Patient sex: F
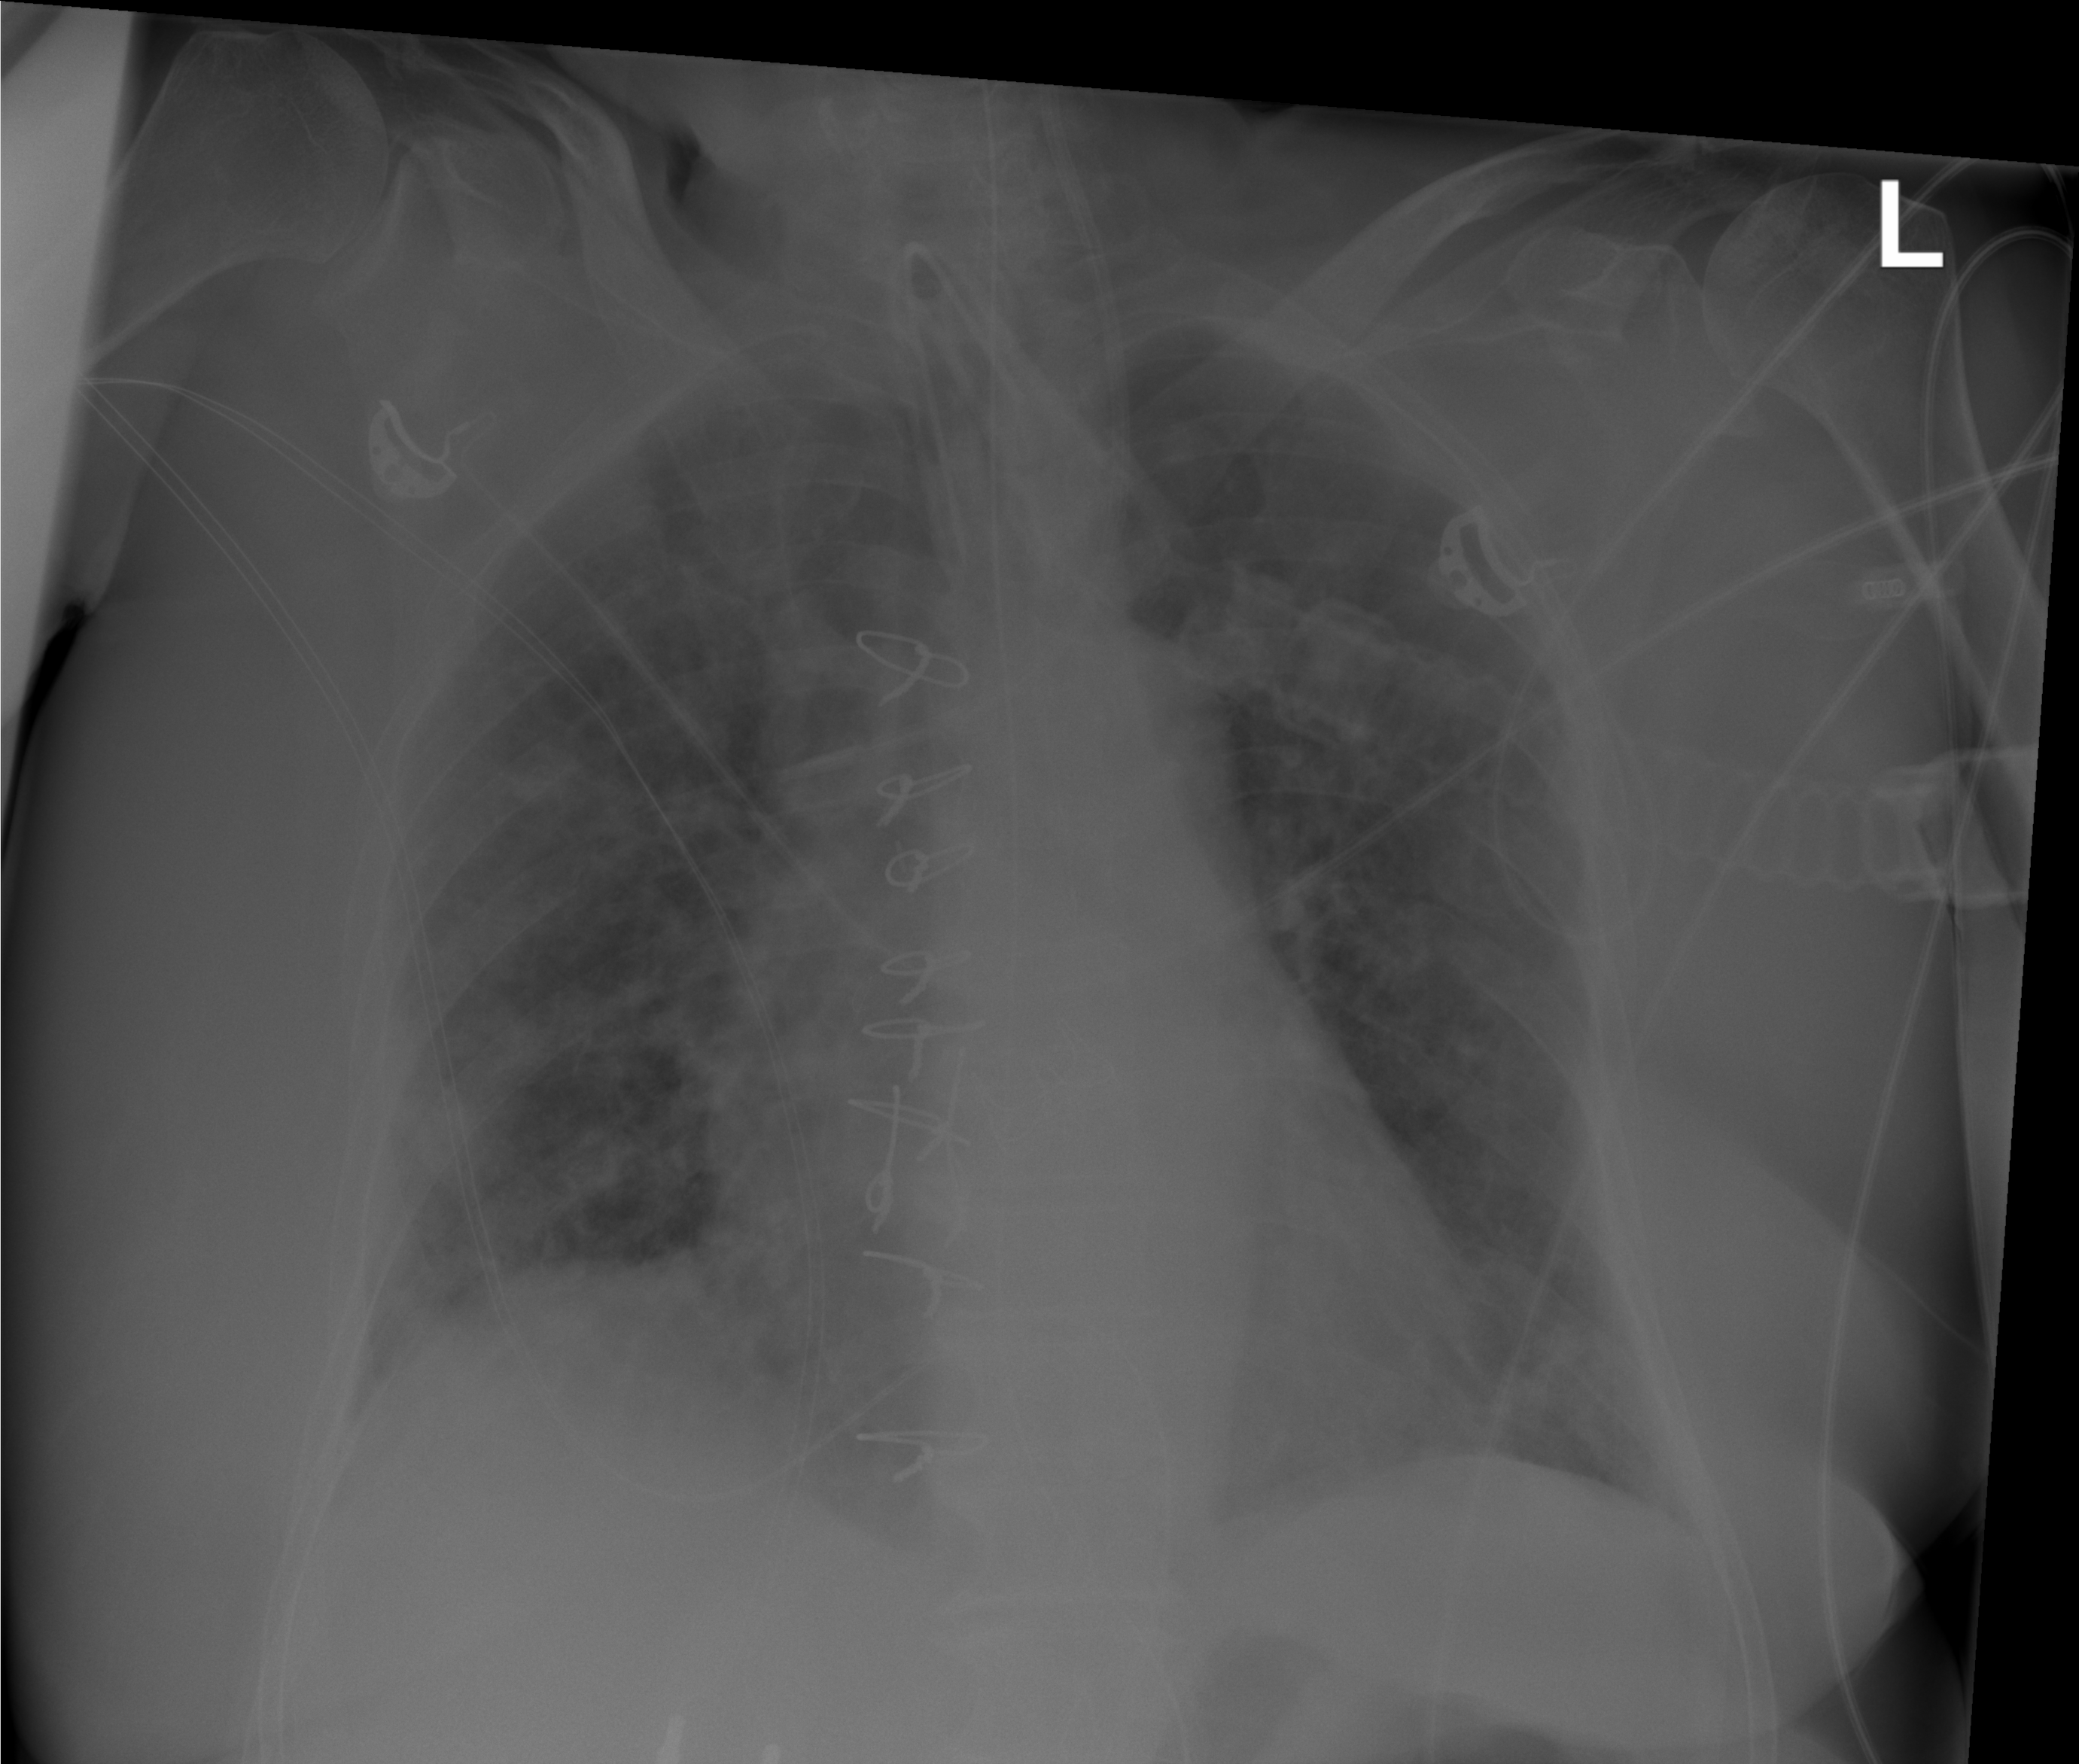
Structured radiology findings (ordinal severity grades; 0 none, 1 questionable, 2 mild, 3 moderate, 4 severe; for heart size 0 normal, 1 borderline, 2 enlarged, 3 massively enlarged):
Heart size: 2
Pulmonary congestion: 2
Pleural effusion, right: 1
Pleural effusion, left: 1
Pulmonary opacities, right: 2
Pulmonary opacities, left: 2
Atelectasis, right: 2
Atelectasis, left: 2